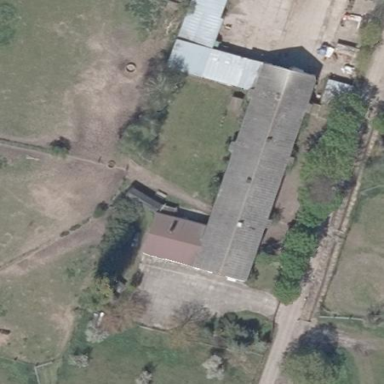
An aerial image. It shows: Farmyard area.